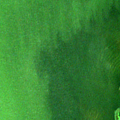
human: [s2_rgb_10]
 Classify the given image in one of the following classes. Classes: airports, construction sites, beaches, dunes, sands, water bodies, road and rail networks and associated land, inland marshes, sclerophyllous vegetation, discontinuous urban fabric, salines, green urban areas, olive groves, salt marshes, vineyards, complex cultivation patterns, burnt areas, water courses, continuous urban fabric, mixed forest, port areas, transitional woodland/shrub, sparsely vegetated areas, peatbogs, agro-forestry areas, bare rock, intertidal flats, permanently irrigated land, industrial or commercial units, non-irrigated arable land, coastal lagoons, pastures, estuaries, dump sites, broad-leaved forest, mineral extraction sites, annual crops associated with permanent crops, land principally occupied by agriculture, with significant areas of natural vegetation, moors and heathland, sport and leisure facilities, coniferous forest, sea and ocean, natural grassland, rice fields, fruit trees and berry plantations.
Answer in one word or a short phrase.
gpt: coastal lagoons